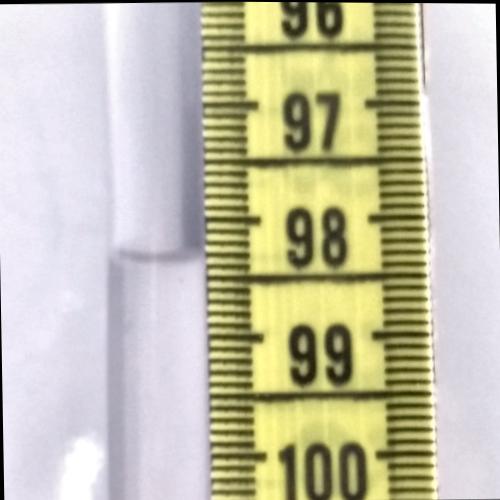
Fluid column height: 98.3 cm